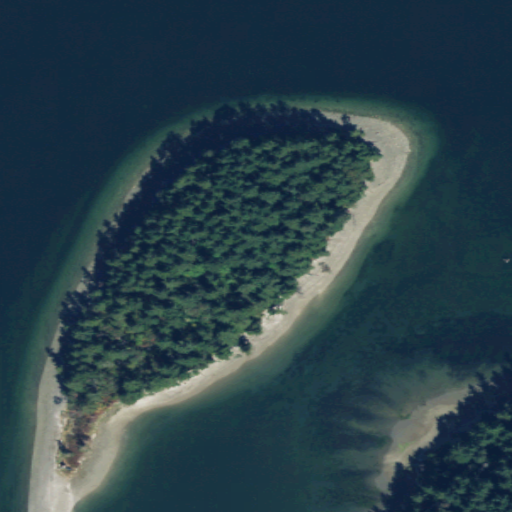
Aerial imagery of island in Washington named Gertrude Island containing open water, evergreen forest, barren land, herbaceous wetlands, and open development